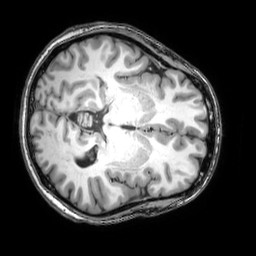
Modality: T1w
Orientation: axial
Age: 28
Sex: male
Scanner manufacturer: philips
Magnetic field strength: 3 T
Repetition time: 0.008178 s
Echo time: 0.003741 s